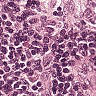
Metastatic tissue present: no